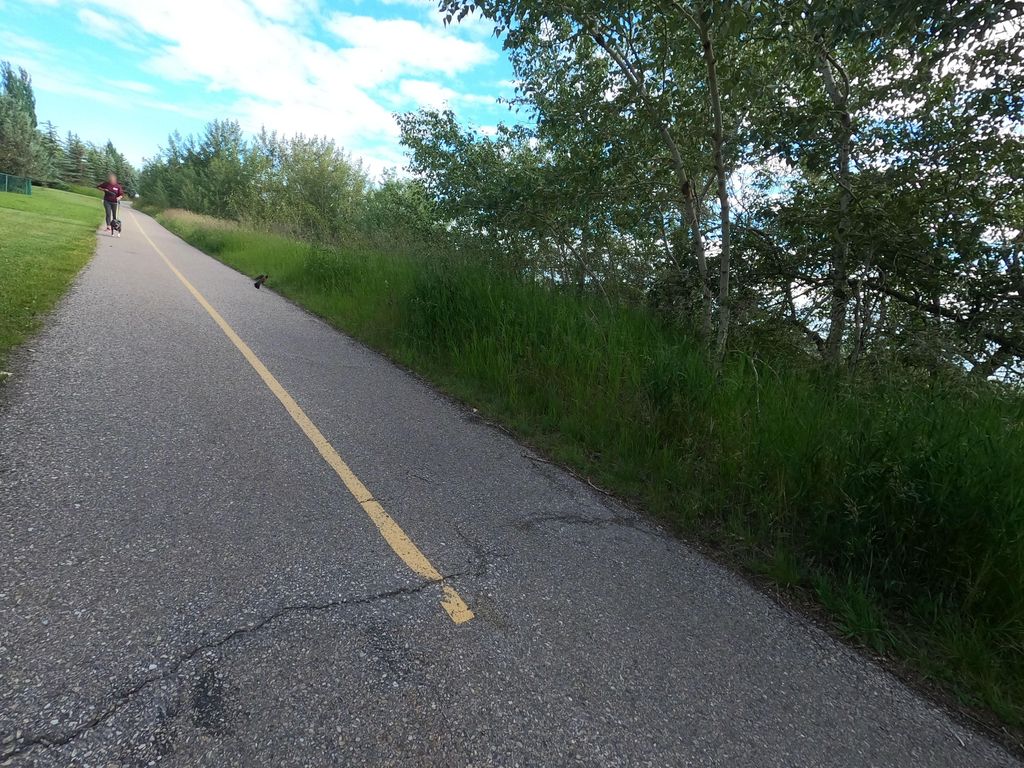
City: calgary